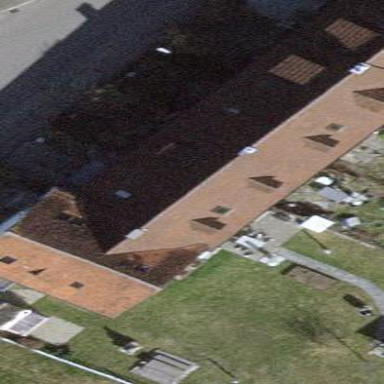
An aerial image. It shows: Terrace building.